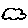
Label: cloud